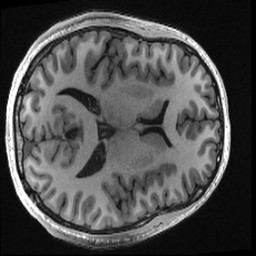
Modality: T1w
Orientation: axial
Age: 26
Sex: male